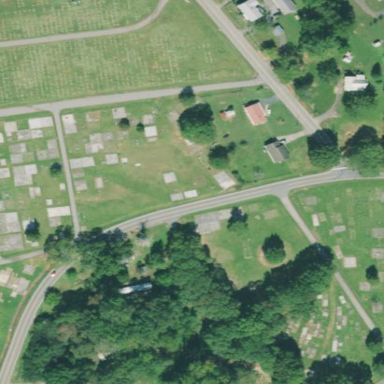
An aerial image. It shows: Cemetery or graveyard.